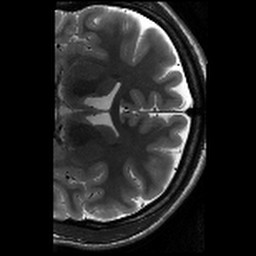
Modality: T2w
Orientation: coronal
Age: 21
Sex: male
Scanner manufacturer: siemens
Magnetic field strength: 3 T
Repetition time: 8.02 s
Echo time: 0.08 s